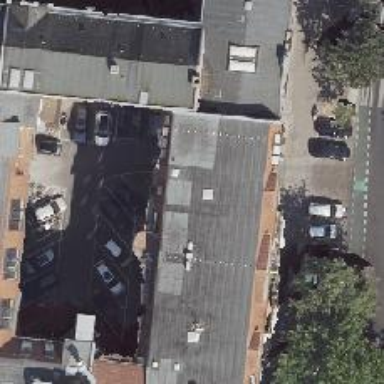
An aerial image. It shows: Beauty shop.